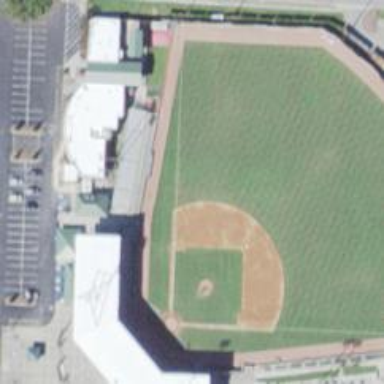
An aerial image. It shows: Baseball pitch for leisure land.